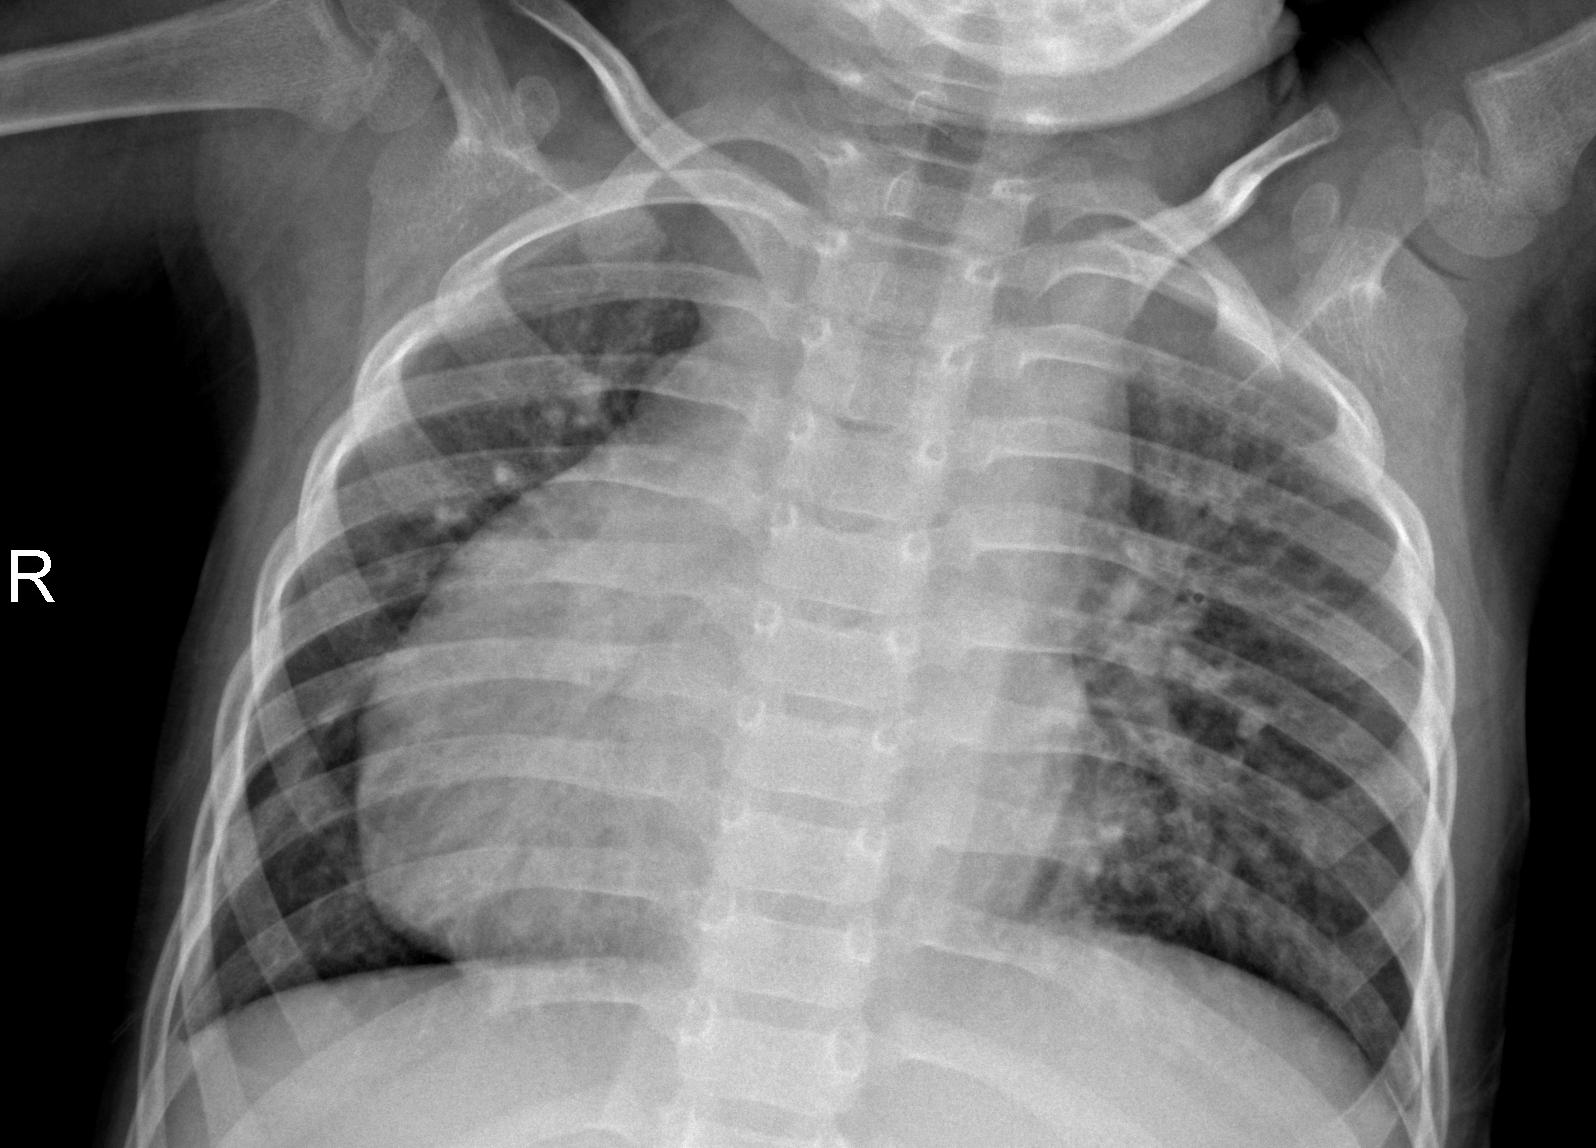
Diagnosis: PNEUMONIA